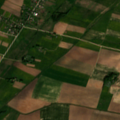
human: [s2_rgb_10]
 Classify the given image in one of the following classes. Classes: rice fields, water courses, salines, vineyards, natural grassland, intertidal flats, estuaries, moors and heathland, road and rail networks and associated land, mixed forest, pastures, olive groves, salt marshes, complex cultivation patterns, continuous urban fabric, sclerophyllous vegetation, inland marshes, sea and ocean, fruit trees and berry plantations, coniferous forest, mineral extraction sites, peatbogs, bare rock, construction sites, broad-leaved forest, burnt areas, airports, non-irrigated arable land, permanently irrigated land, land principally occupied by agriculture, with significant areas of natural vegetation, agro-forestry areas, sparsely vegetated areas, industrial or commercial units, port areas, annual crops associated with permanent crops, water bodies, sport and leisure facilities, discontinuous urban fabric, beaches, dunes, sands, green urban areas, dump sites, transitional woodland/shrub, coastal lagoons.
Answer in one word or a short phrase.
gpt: discontinuous urban fabric, non-irrigated arable land, pastures, complex cultivation patterns, broad-leaved forest